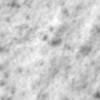
Label: no_change